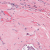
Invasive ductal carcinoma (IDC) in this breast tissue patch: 1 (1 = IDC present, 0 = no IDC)